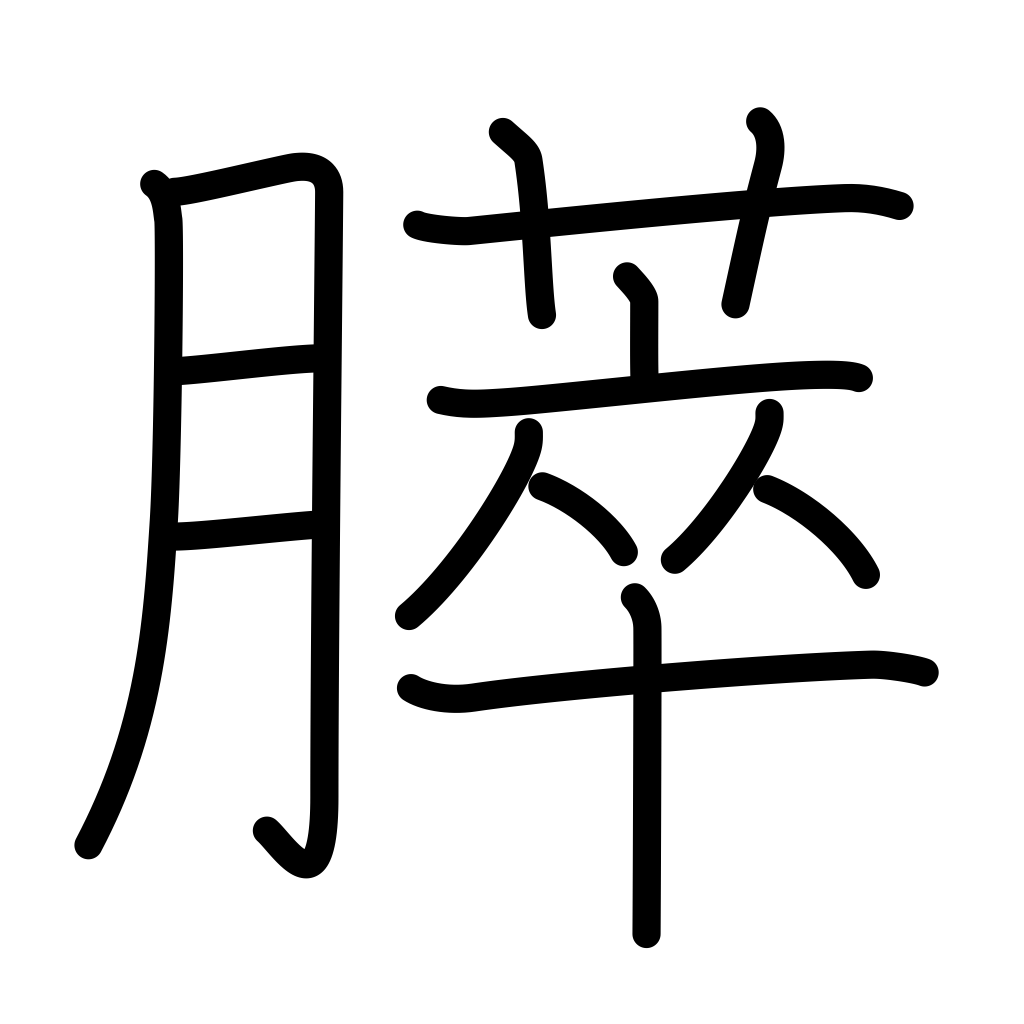
Meaning: pancreas